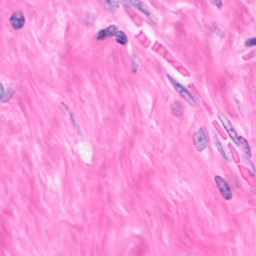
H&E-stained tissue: Breast